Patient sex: M
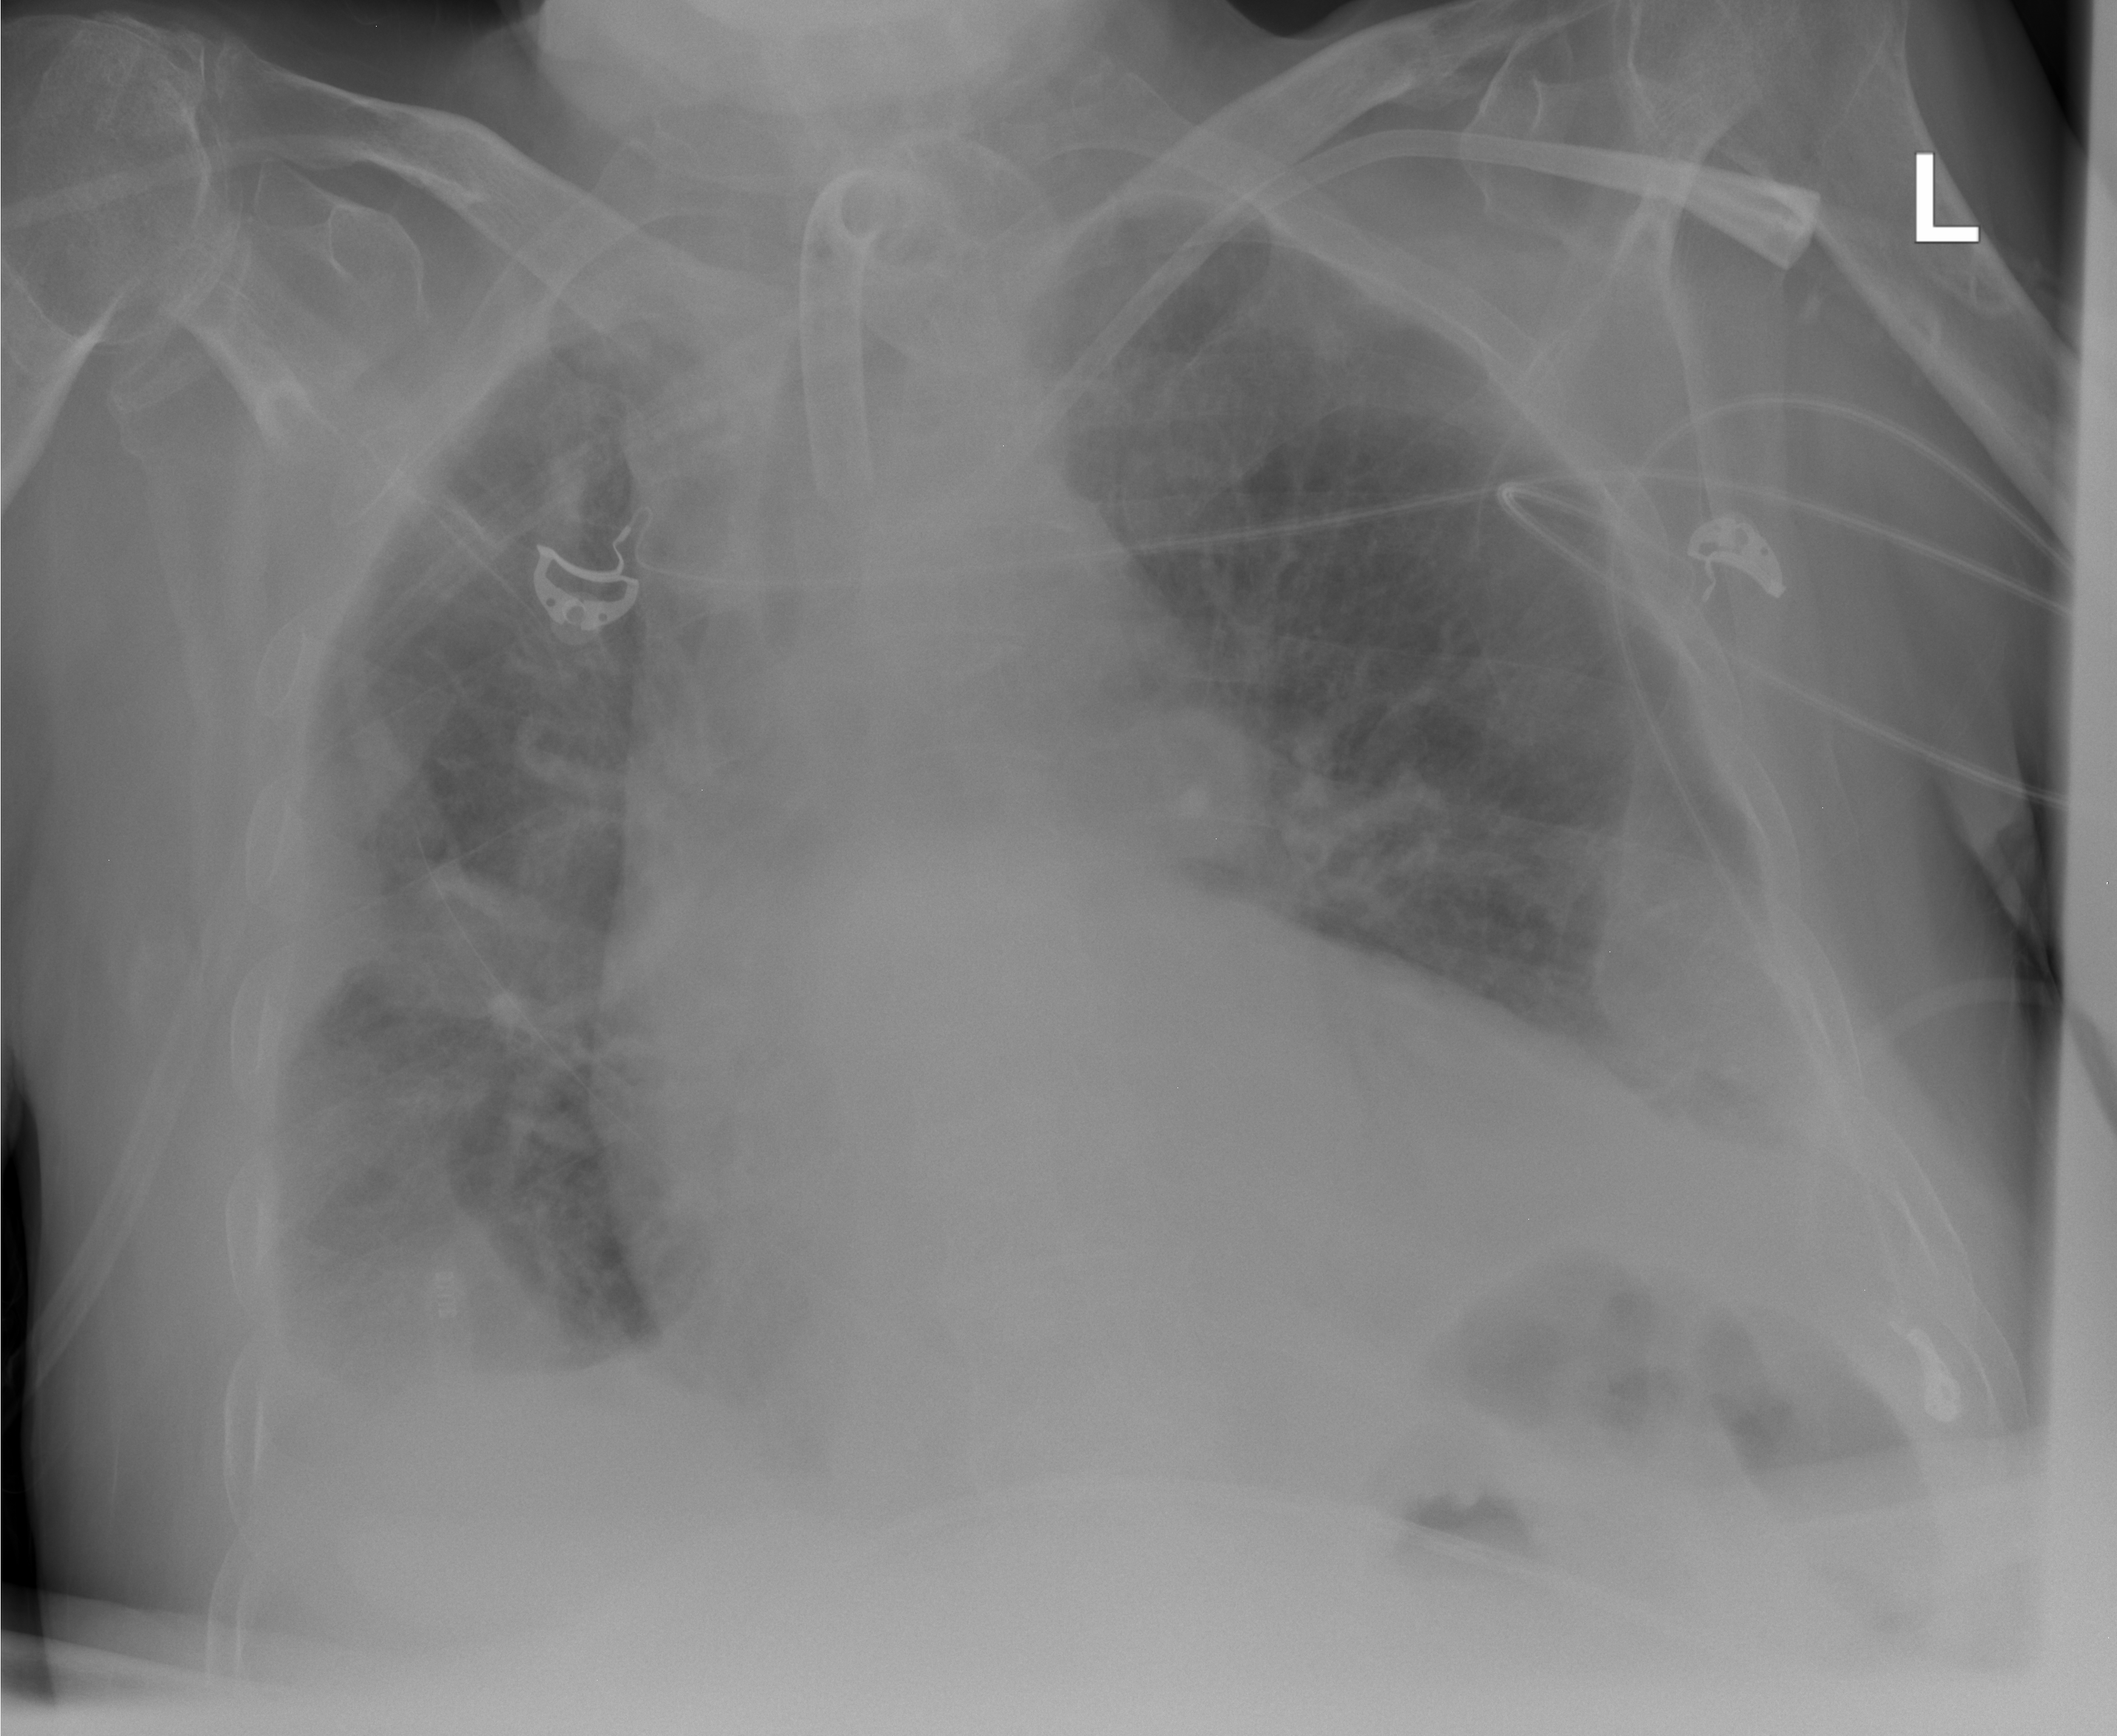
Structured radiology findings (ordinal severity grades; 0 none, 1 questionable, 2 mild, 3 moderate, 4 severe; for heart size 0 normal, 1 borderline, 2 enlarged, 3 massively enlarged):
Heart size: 2
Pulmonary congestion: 2
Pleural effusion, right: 3
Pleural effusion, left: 2
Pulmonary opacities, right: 2
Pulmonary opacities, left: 2
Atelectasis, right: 2
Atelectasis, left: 2